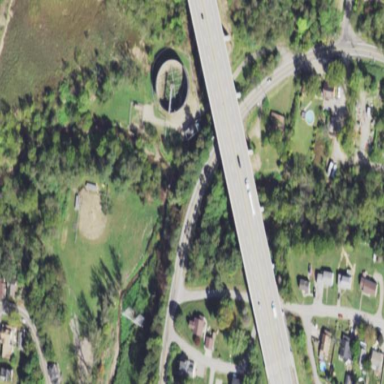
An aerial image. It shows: Man-made bridge.